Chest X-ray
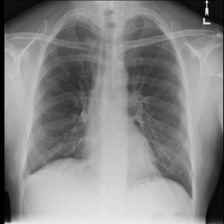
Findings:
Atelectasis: positive
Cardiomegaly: negative
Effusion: negative
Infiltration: negative
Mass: negative
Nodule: negative
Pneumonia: negative
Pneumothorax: negative
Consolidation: negative
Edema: negative
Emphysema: negative
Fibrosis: negative
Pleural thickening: positive
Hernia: negative